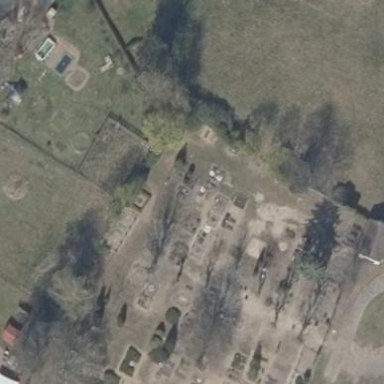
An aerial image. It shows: Cemetery.